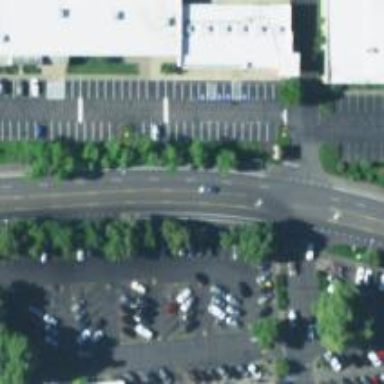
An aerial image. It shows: Parking space.